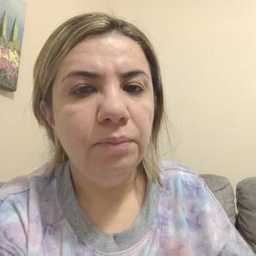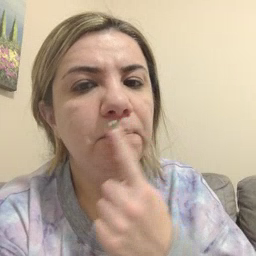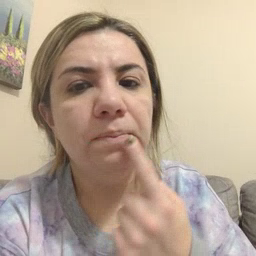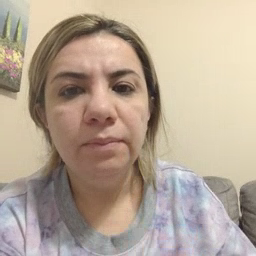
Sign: lips